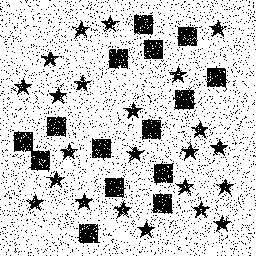
Squares: 15
Triangles: 0
Stars: 23
Total shapes: 38